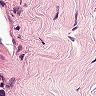
Metastatic tissue present: no